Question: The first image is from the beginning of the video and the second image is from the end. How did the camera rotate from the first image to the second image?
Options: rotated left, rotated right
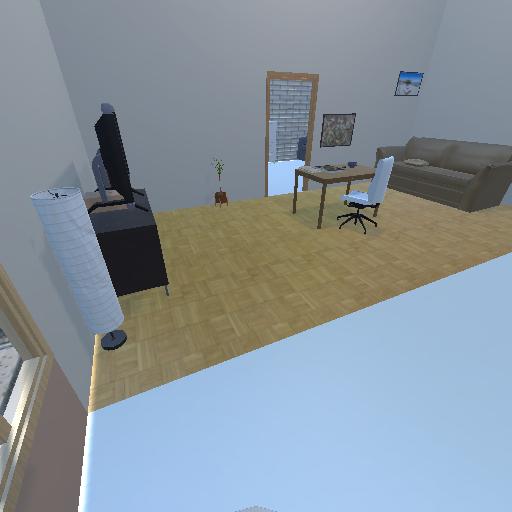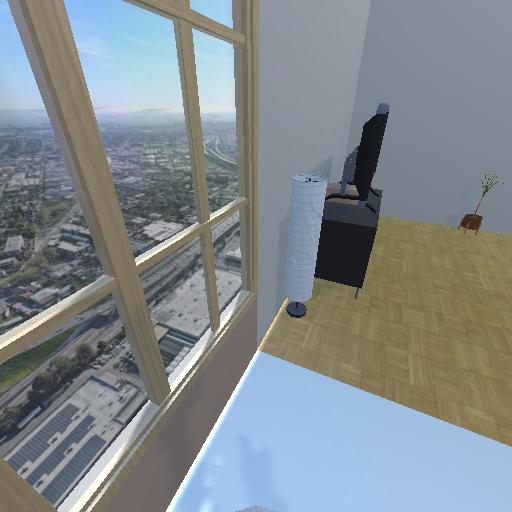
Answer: rotated left